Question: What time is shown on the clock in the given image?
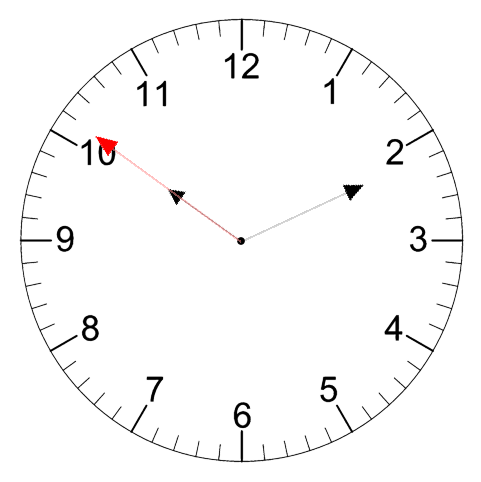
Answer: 10:10:51